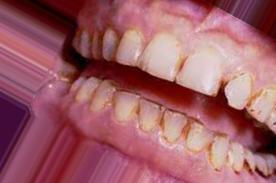
Condition: Tooth Discoloration